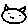
Label: cat